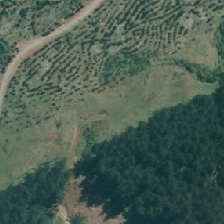
Land cover: low_producing_grassland